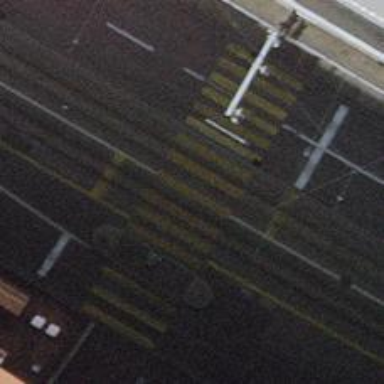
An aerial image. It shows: Service road with overhead trolley wires for trolleybuses. The road also has embedded tram rails.